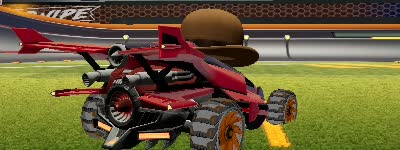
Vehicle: aftershock